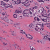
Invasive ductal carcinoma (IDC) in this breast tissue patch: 1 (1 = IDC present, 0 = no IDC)